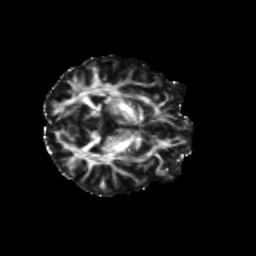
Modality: FA
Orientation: axial
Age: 38
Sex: female
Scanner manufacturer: siemens
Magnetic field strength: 3 T
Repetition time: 8.6 s
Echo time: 0.095 s